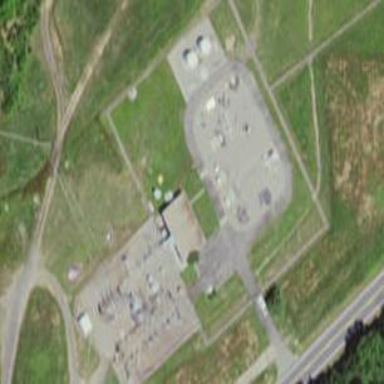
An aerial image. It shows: Industrial substation surrounded by fence.